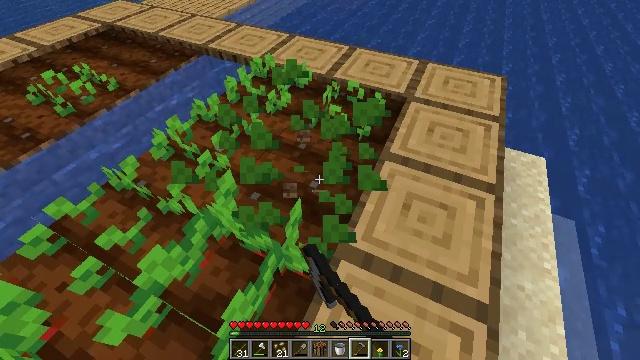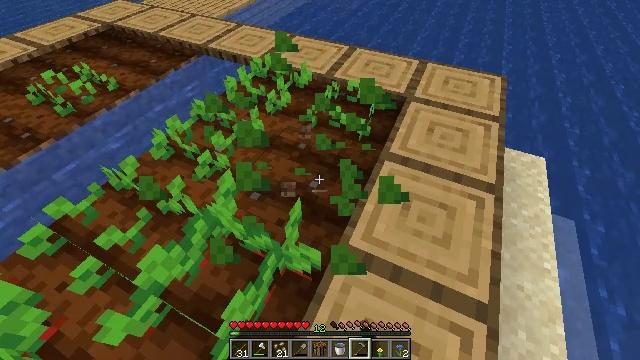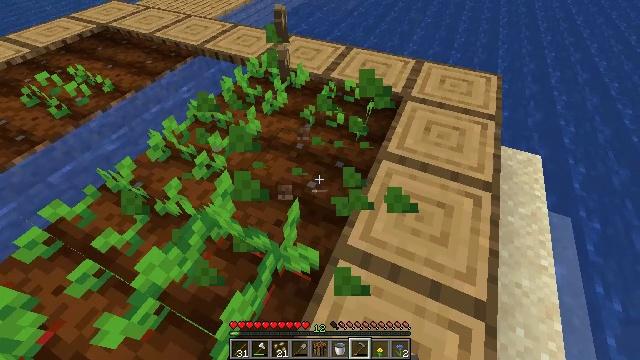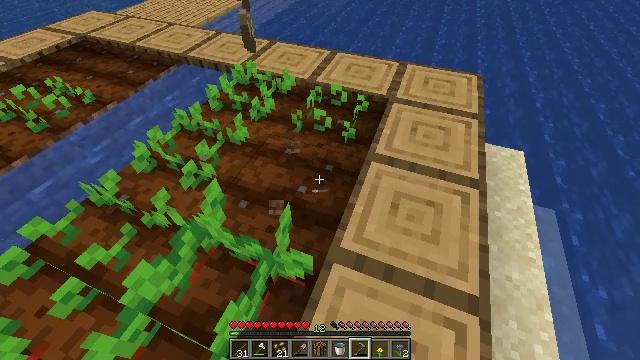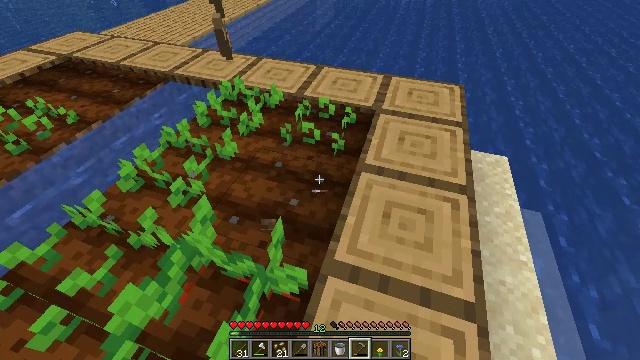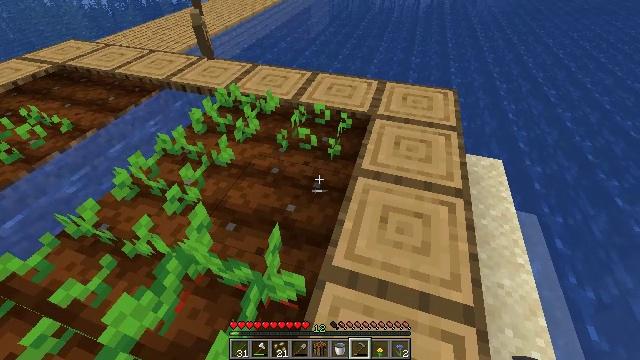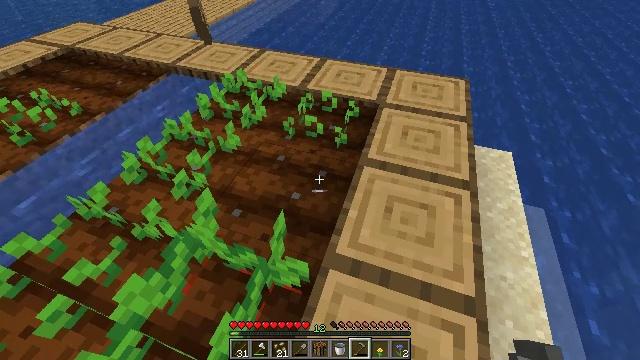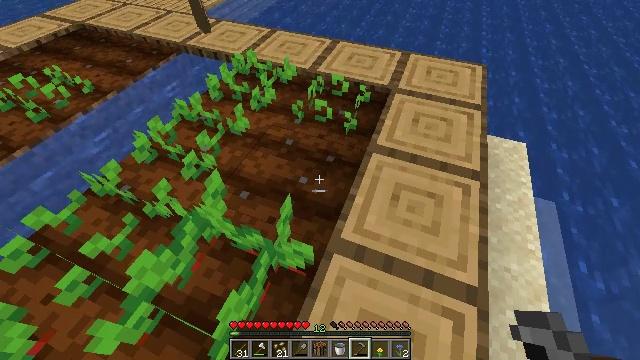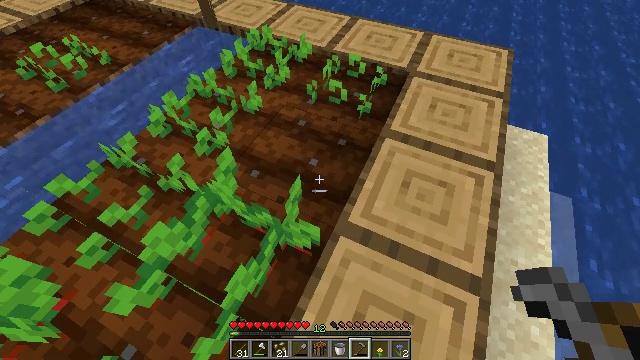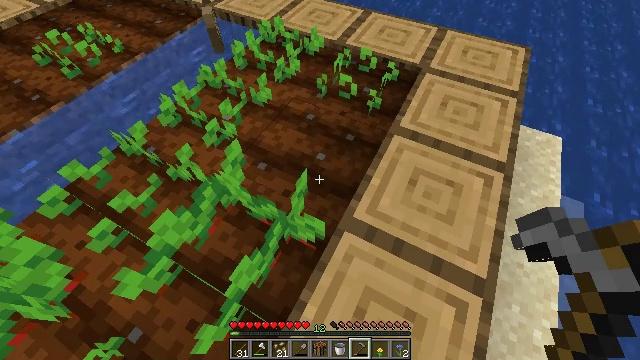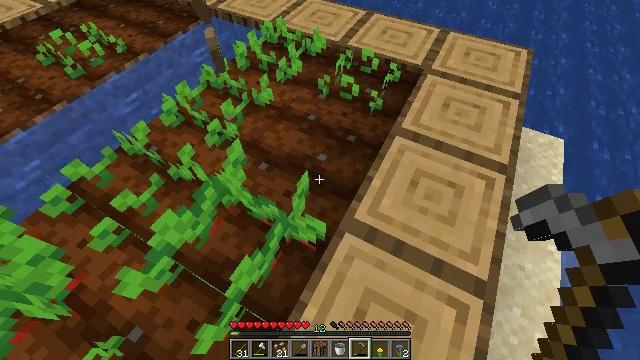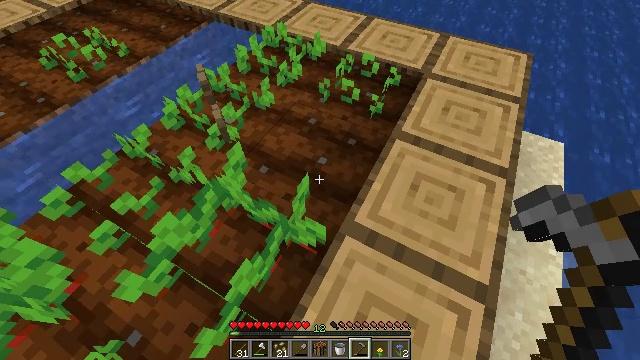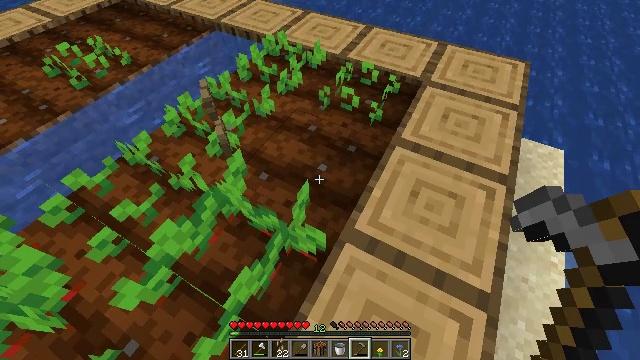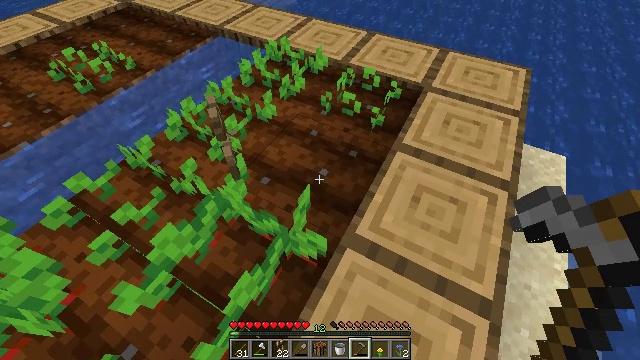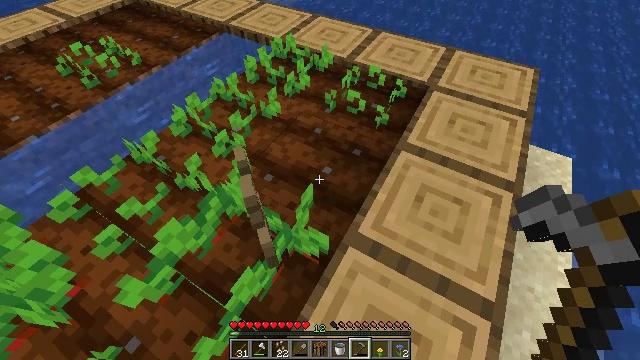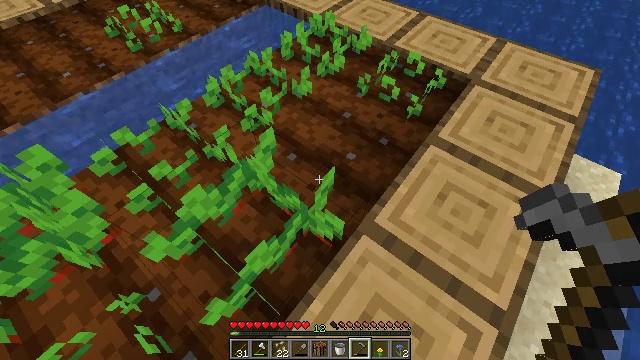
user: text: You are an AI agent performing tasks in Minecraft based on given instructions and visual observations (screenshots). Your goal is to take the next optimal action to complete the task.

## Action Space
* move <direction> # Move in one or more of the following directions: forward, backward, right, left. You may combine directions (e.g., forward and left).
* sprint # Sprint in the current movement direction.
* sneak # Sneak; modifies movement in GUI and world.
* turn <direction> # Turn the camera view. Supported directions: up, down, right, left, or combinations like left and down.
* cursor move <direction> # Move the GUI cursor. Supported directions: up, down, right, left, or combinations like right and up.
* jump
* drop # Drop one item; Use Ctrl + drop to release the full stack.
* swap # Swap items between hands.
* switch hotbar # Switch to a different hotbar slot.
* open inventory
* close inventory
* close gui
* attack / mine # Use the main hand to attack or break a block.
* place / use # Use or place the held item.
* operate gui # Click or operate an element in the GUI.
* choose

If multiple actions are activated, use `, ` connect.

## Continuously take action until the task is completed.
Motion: motion action
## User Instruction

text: Harvest the mature beetroots.
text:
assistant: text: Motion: no_op
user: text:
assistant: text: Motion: no_op
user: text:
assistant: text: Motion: turn right
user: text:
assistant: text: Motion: turn right and up
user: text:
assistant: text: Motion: turn right and up
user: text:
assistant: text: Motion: turn left and down
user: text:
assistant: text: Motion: turn left and down
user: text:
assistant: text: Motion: turn left and down
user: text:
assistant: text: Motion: turn left and down
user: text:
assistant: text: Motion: no_op
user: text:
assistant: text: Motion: no_op
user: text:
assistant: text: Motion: turn up
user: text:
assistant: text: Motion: turn up
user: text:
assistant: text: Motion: turn left
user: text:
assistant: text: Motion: turn left and down
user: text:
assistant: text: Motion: turn left and down
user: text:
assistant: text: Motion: no_op
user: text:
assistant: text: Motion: no_op
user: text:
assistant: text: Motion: no_op
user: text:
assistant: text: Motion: no_op
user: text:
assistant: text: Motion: no_op
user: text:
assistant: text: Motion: no_op
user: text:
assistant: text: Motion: attack / mine
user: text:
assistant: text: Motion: attack / mine
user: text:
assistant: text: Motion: attack / mine
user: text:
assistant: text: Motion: no_op
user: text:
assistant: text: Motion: no_op
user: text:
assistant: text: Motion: no_op
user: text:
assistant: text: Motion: no_op
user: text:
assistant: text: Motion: turn right and up